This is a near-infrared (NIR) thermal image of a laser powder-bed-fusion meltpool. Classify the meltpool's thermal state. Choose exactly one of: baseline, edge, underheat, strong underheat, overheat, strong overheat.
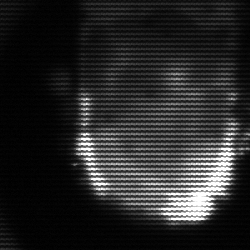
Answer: baseline